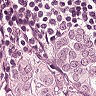
Metastatic tissue present: yes